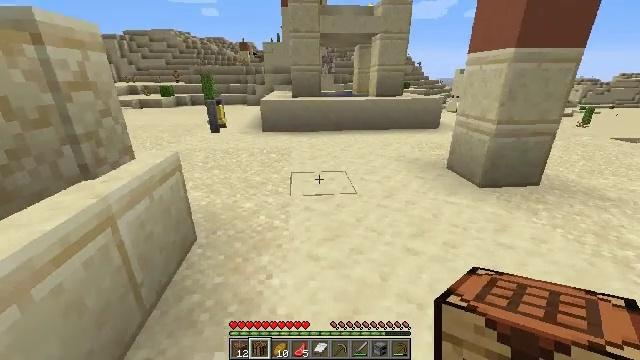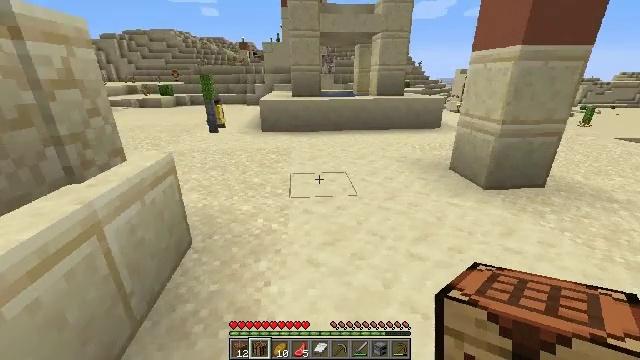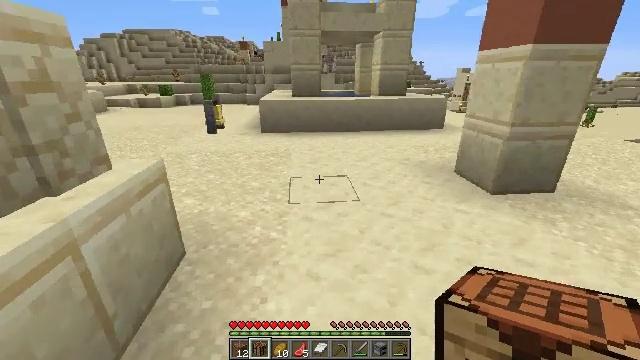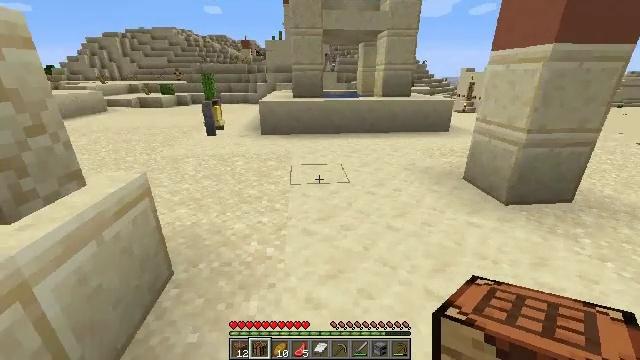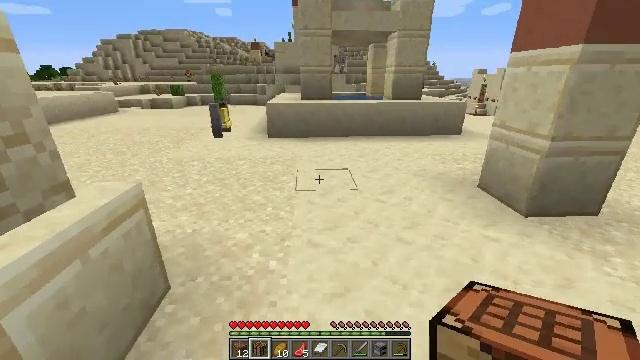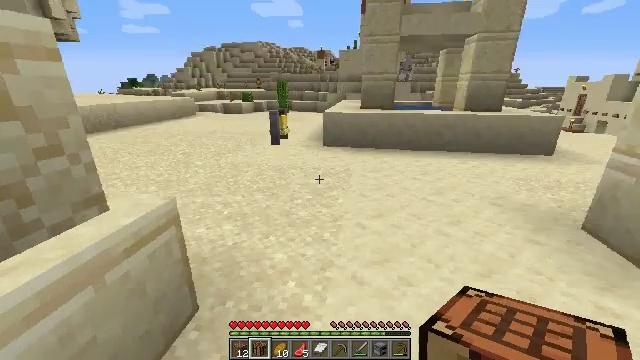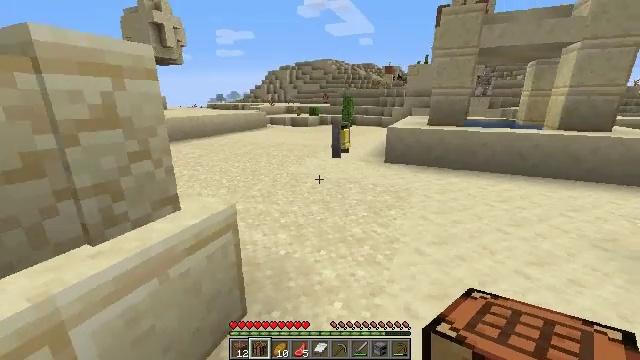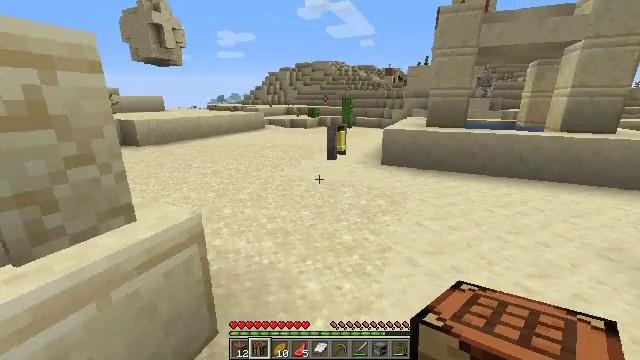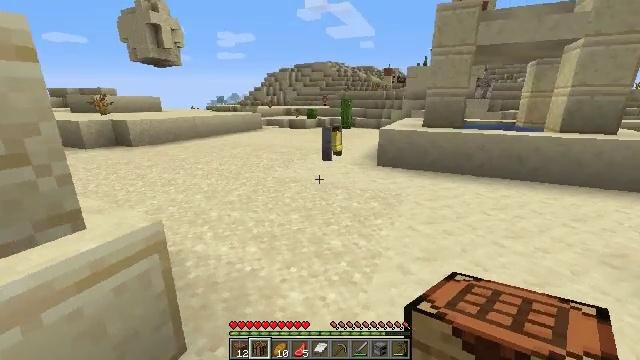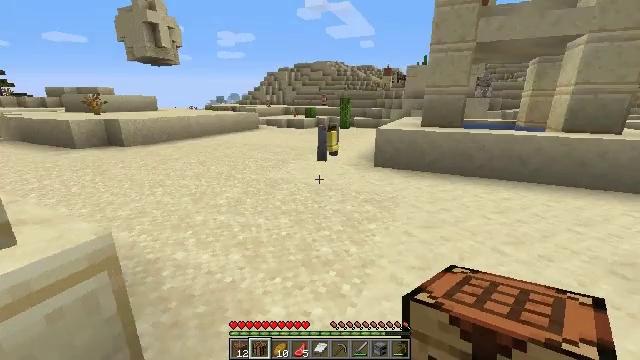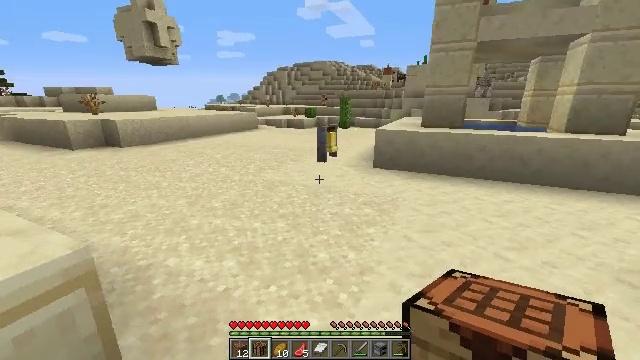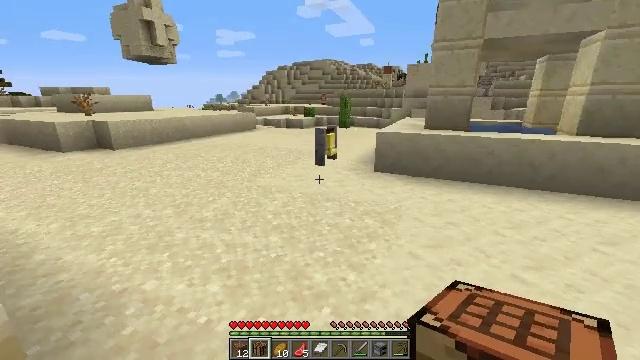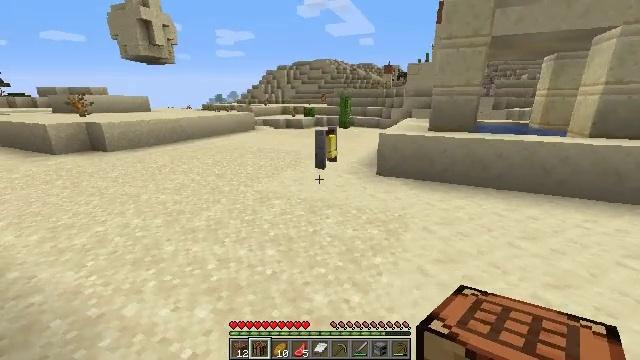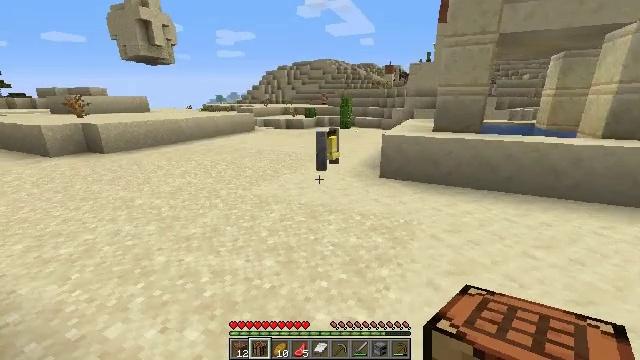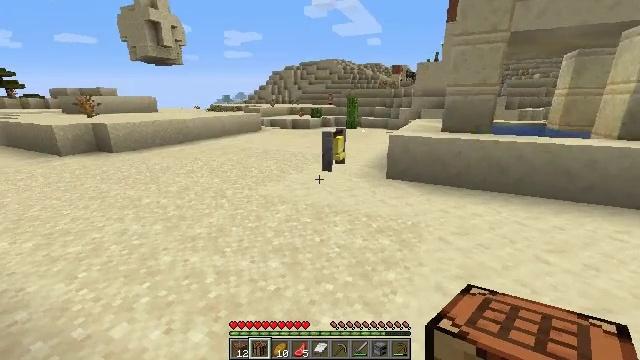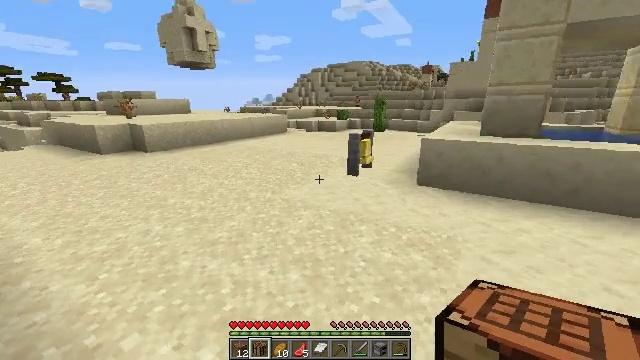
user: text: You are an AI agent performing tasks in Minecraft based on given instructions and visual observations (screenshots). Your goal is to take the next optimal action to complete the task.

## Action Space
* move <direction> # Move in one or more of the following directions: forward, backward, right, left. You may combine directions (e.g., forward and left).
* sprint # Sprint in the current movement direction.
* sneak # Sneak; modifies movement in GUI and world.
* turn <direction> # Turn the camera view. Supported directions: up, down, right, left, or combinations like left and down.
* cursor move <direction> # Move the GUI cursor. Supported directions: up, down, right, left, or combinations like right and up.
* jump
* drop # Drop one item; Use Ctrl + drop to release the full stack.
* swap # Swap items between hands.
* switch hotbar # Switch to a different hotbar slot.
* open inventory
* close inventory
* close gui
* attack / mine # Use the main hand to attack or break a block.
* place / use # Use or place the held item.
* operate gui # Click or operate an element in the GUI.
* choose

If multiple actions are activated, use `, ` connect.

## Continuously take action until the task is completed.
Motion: motion action
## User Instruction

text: Attack the jungle fence gate to remove it.
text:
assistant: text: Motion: move forward
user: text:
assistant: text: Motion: move forward
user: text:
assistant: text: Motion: move forward
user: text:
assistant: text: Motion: move forward, turn left
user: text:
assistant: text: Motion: move forward, turn left and up
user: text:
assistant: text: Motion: move forward and move right, turn left and up
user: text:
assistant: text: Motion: move forward and move right
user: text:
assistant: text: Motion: move forward and move right
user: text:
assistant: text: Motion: move forward
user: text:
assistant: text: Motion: move forward
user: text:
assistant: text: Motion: move forward
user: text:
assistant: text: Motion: move forward
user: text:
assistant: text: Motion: move forward
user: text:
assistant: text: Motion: move forward, turn left
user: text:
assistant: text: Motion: move forward, turn left
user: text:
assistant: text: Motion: move forward, turn left
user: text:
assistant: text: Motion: move forward, turn left
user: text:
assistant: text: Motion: move forward
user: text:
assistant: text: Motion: move forward
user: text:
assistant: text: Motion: move forward
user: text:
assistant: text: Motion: move forward
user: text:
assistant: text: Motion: move forward
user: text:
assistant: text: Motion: move forward
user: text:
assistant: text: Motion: move forward, turn right and up
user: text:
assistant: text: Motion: move forward, turn right and up
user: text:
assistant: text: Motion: move forward, turn left and up
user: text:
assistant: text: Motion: move forward, turn left
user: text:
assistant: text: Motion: move forward
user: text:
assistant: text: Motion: move forward, turn right
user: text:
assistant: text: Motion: move forward, turn right